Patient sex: F
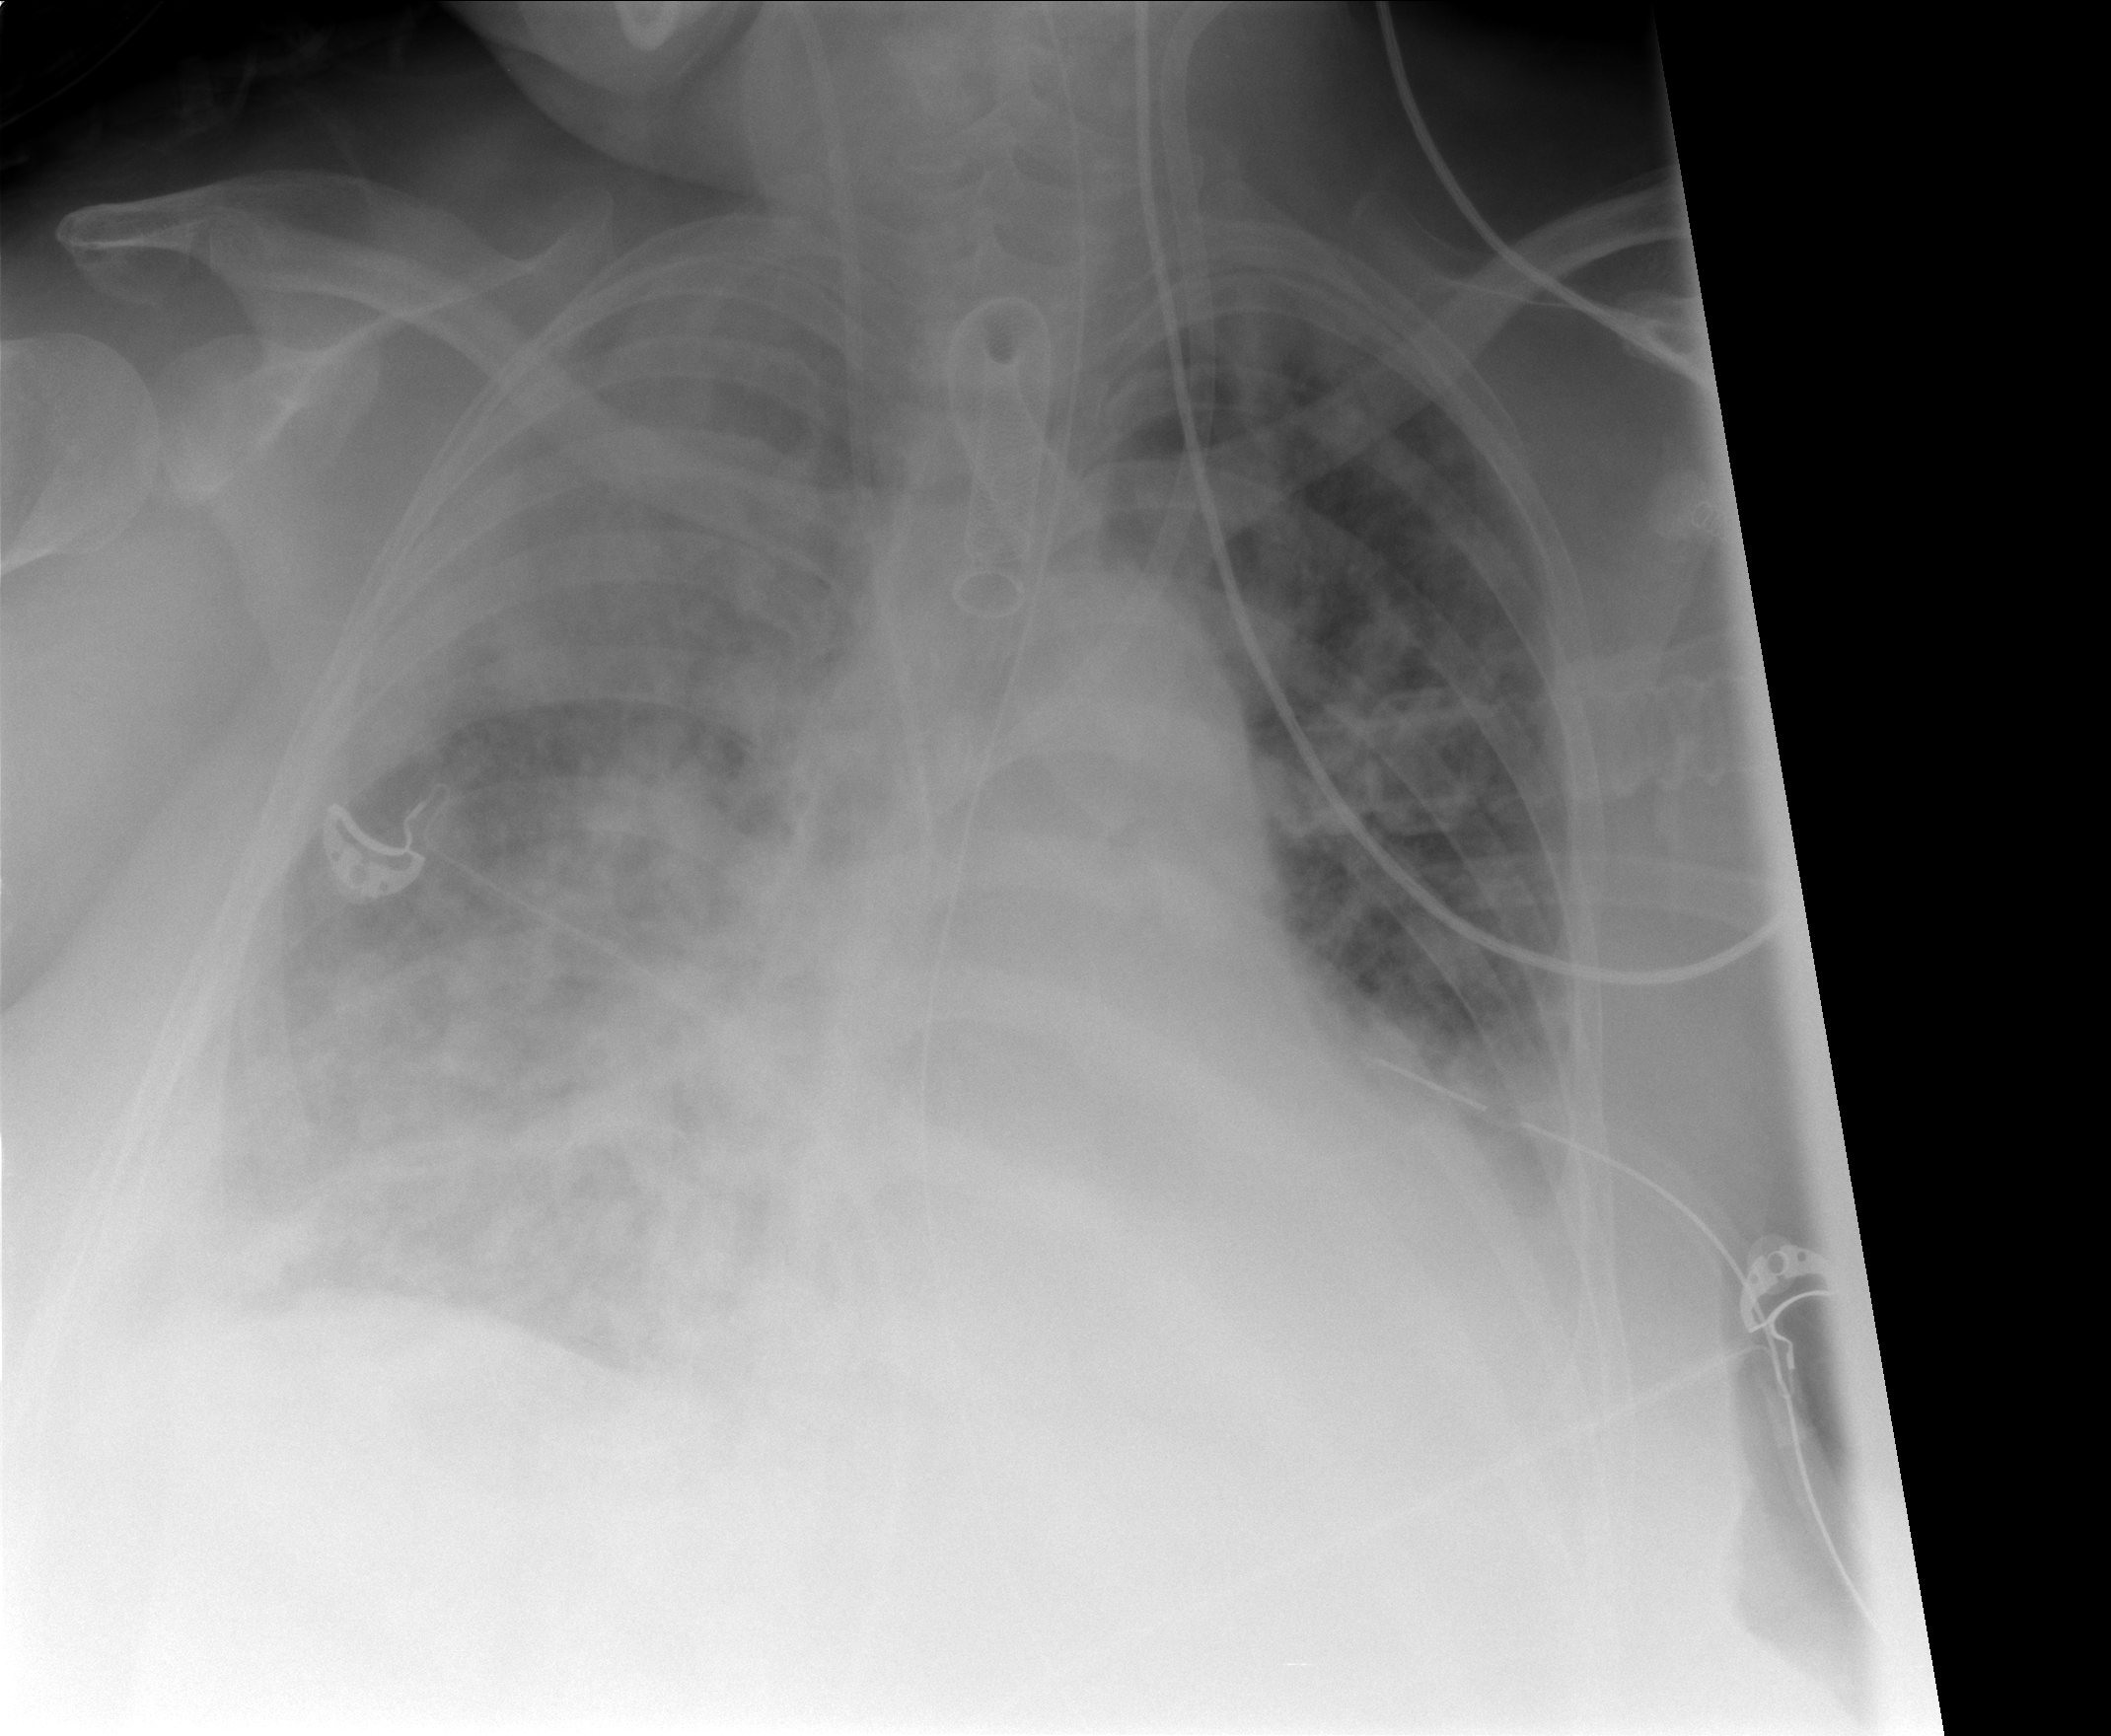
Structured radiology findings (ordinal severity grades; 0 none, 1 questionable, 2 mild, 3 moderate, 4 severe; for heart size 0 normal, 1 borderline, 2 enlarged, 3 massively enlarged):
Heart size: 2
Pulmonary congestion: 1
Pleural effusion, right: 2
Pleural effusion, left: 3
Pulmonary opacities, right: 4
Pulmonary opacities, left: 3
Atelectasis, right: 3
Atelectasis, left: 3